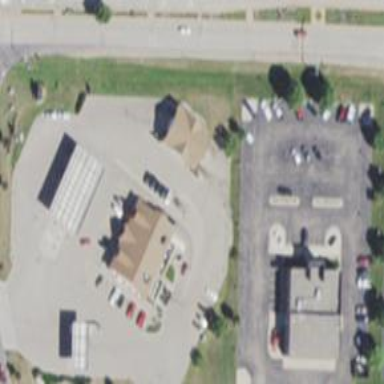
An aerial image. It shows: Convenience shop.